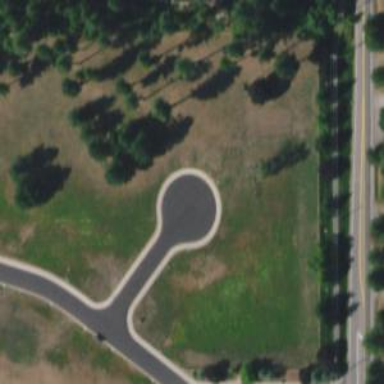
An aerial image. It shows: Turning circle on the road.